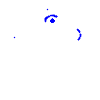
Particle: pion